Question: i am currently practicing my SQL skills. I wanted to get all data in the past 1 minutes.
The query is 'SELECT * FROM menfesses WHERE created_at >= NOW() - INTERVAL 1 MINUTE;'
But somehow, it returns all data.
I have also use date_add approach and nothing works
What did i do wrong? Thanks

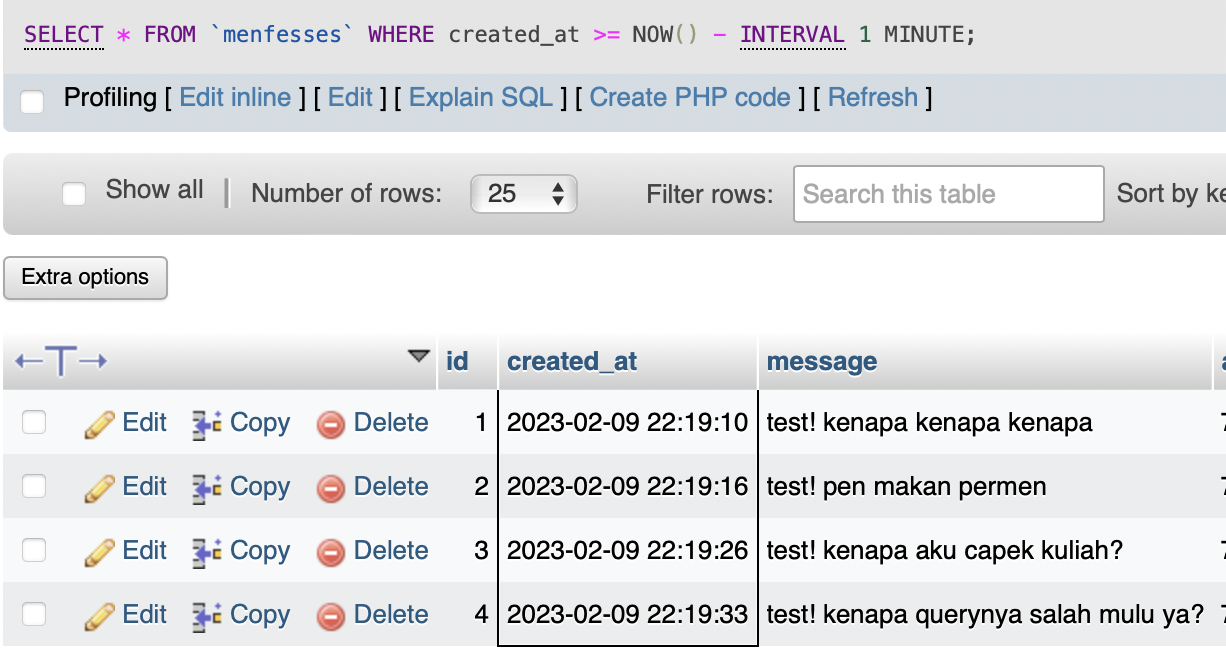
Answer: Probably your server time that's not what you think it is.
This work with a 5 min laps.
<URL>
:
'''
CREATE TABLE t1
('c_date' datetime)
;
INSERT INTO t1
('c_date')
VALUES
(NOW() - INTERVAL 30 MINUTE),
(NOW() - INTERVAL 2 MINUTE),
(NOW() - INTERVAL 1 MINUTE)
;
'''
:
'''
SELECT *,NOW() FROM t1 WHERE c_date >= NOW() - INTERVAL 5 MINUTE
'''
<URL>:
'''
| c_date | NOW() |
|----------------------|----------------------|
| 2023-02-09T15:44:05Z | 2023-02-09T15:46:20Z |
| 2023-02-09T15:45:05Z | 2023-02-09T15:46:20Z |
'''